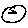
Label: circle